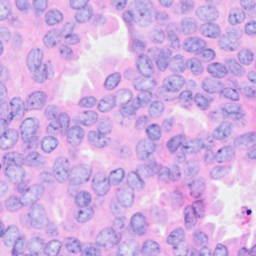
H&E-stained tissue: Breast